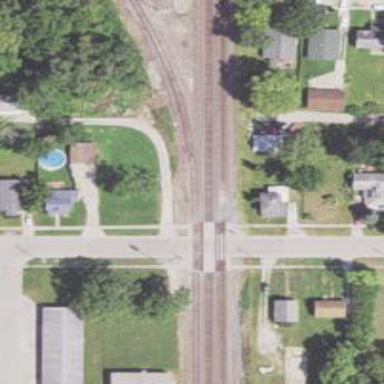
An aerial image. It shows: Crossing for the railway.